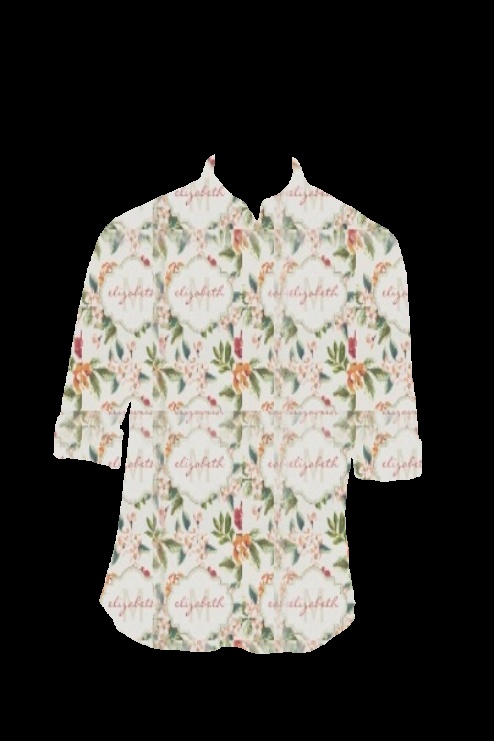
white floral print button up tee